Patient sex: F
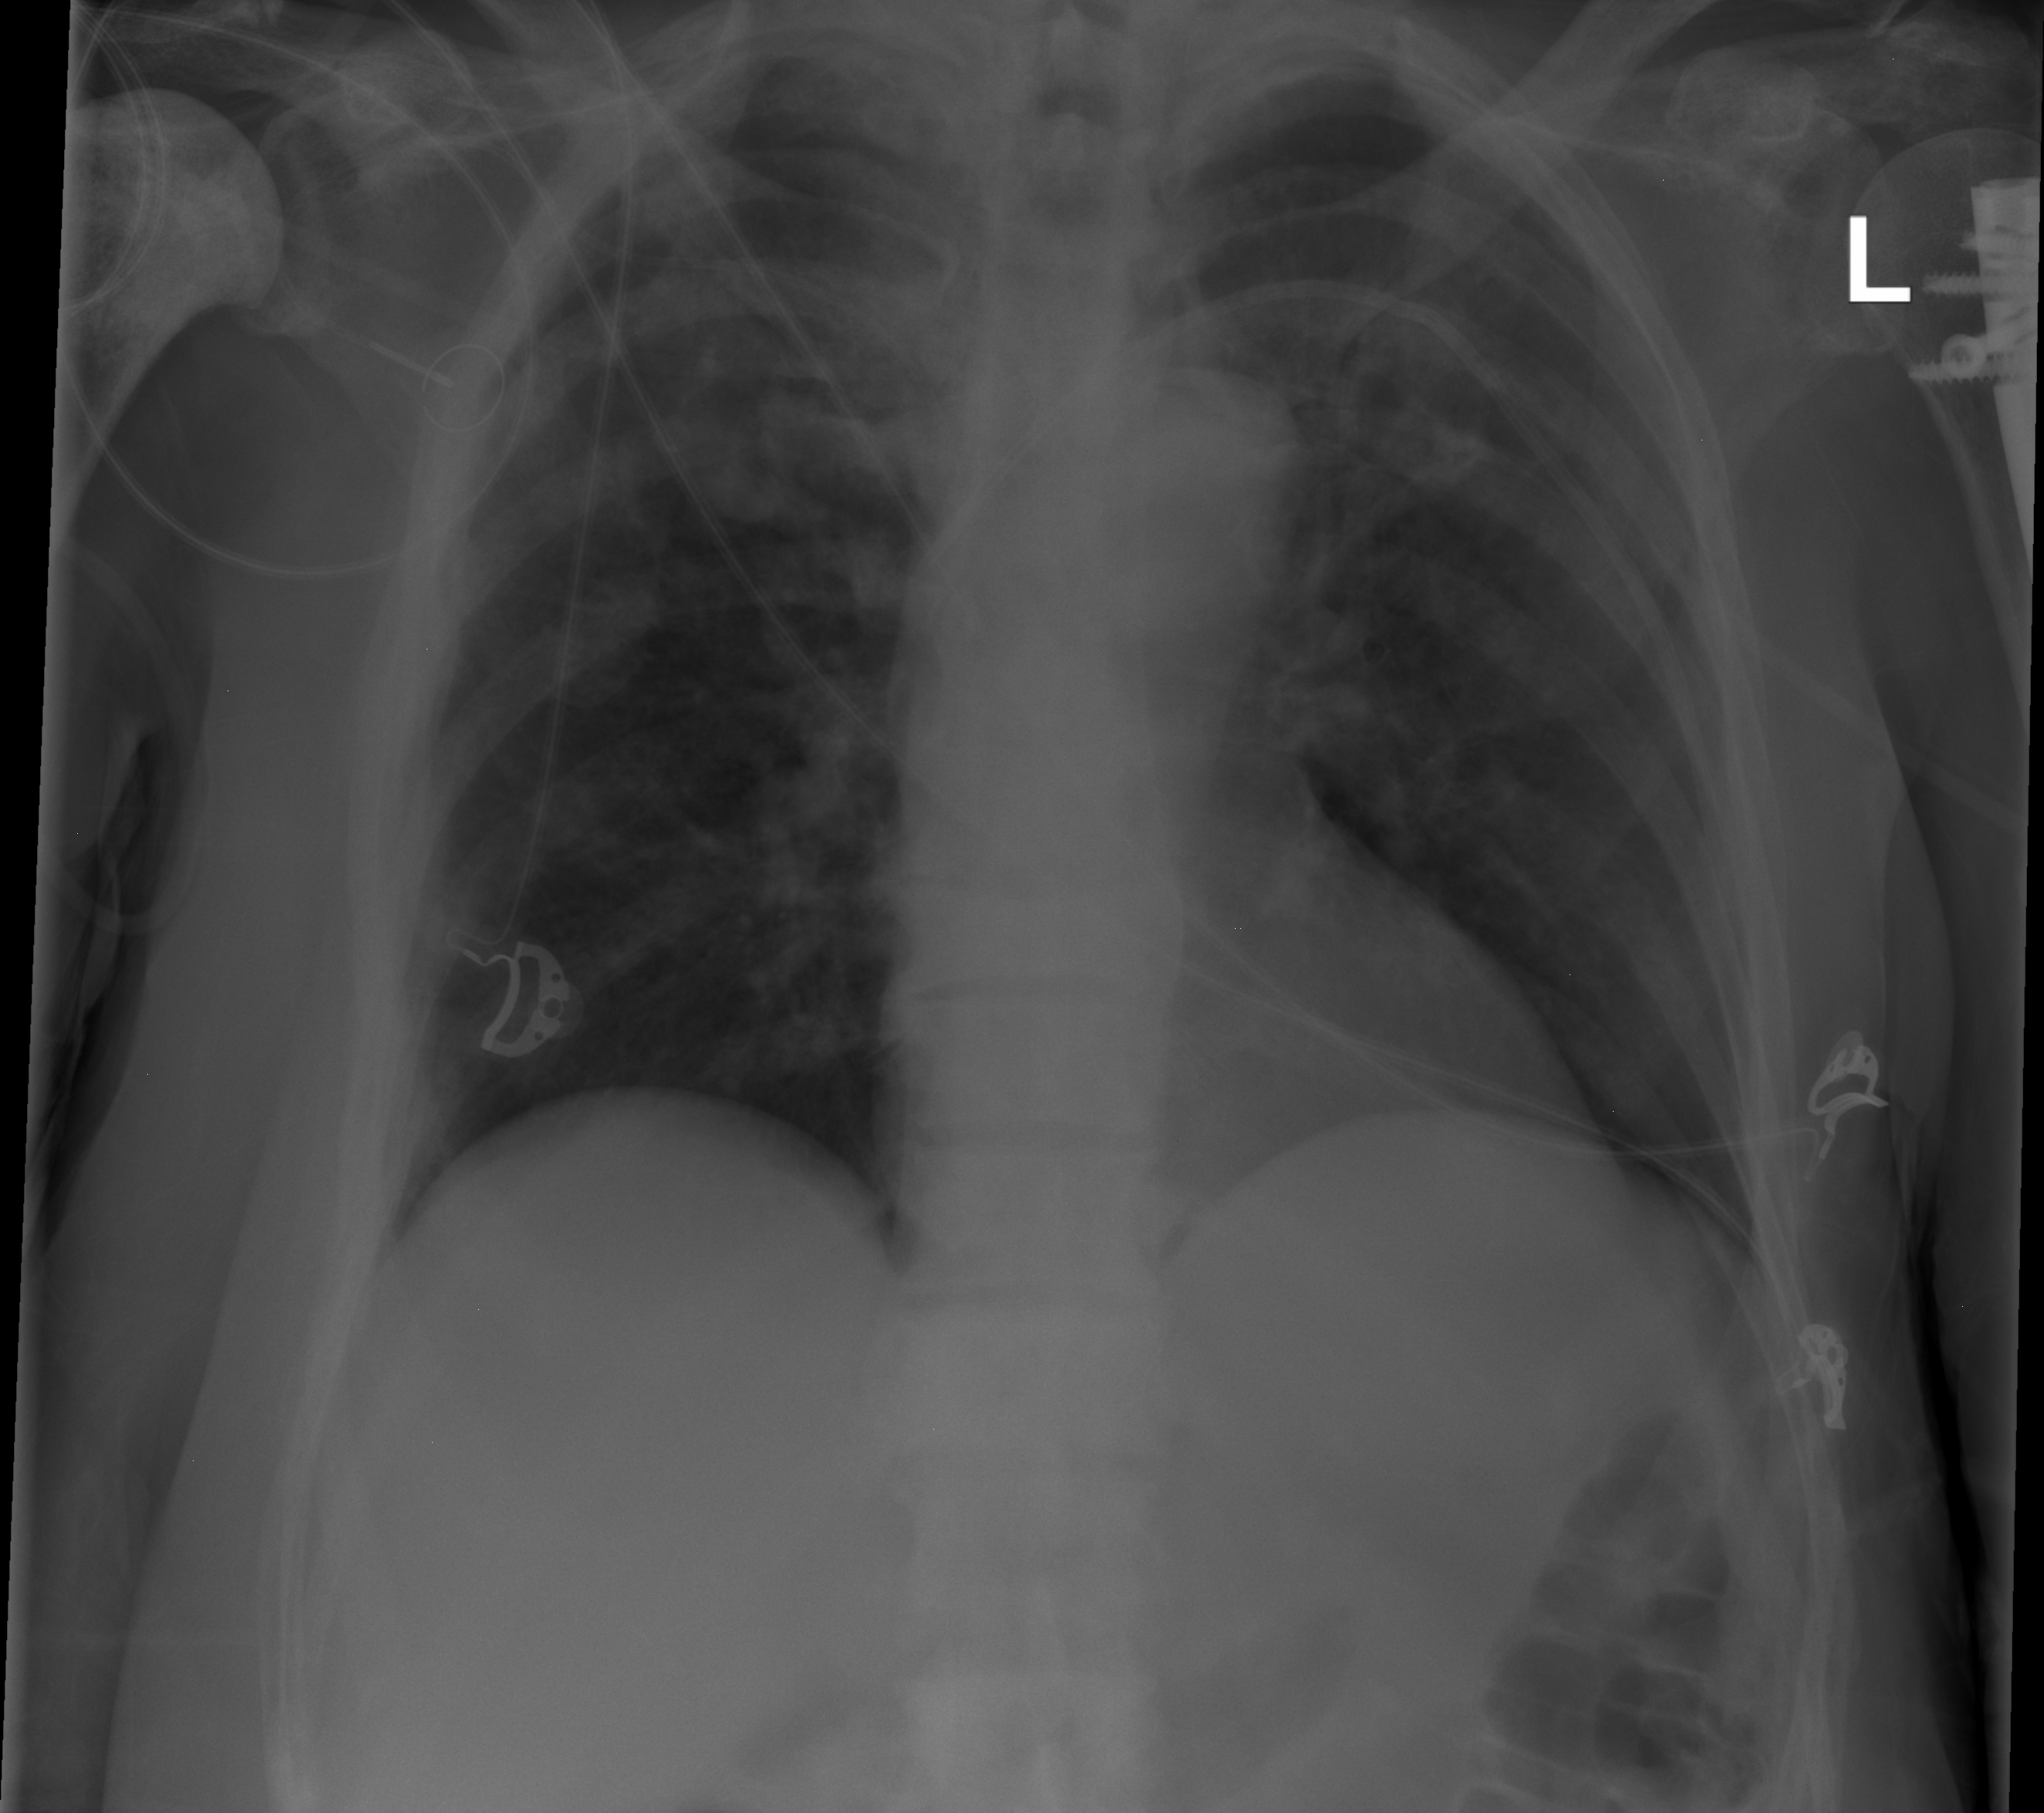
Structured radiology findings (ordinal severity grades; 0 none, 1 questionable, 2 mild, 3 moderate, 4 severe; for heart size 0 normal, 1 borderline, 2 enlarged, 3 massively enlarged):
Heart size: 0
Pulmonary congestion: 2
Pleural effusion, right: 0
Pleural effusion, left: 0
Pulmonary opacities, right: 2
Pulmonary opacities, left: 0
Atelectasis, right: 2
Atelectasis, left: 1